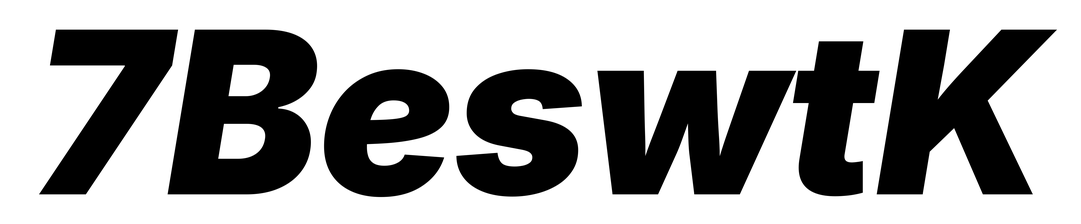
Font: Inter-Italic_Black_Italic